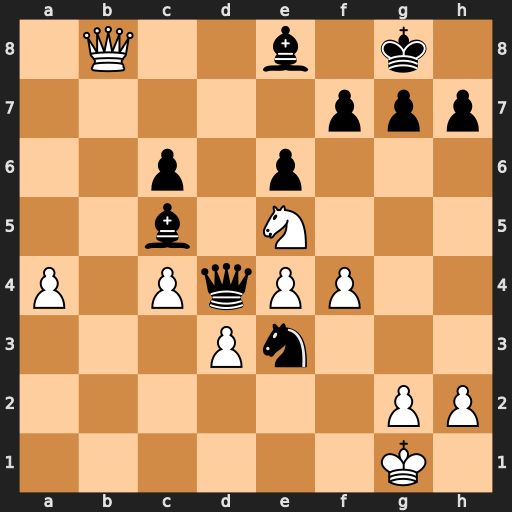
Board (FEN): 1Q2b1k1/5ppp/2p1p3/2b1N3/P1PqPP2/3Pn3/6PP/6K1
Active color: w
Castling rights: -
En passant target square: -
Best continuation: Qxe8+ Bf8 Qxf7+ Kh8 Qxf8#